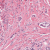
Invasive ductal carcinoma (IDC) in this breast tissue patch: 1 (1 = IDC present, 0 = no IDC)